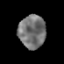
Tissue: prostate
Cell type: T cells
Senescence score: 0.2297
Nuclear area (px): 883
Mean DAPI intensity: 115.369